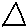
Label: triangle